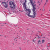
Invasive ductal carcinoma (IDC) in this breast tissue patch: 0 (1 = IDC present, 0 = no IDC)